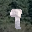
Label: 9